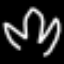
Label: leaf